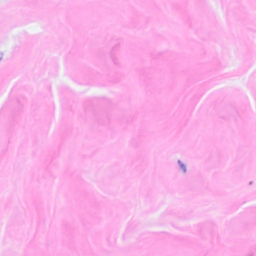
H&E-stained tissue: Breast